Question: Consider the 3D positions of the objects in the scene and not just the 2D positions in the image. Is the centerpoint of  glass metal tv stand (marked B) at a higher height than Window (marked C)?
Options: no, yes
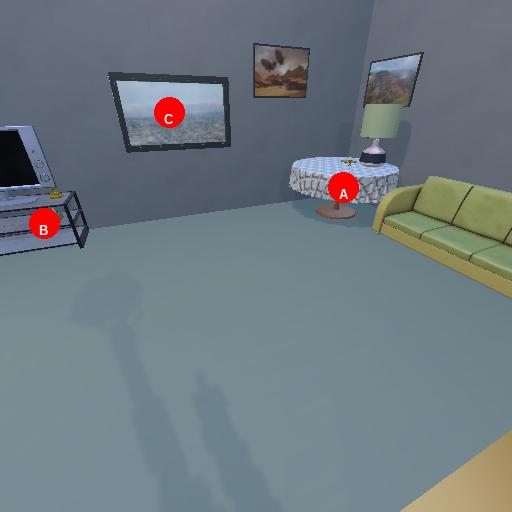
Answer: no